Question: Yii2 not found assets.
Set up forwarding from the address / frontend / web to the root of the site.
.htaccets
'''
<IfModule mod_rewrite.c>
Options +FollowSymlinks
RewriteEngine On
RewriteBase /
RewriteCond %{REQUEST_URI} ^/(admin)
RewriteRule ^admin/assets/(.*)$ backend/web/assets/$1 [L]
RewriteRule ^admin/css/(.*)$ backend/web/css/$1 [L]
RewriteRule ^admin/js/(.*)$ backend/web/js/$1 [L]
RewriteCond %{REQUEST_URI} !^/backend/web/(assets|js|css|js)/
RewriteCond %{REQUEST_URI} ^/(admin)
RewriteRule ^.*$ backend/web/index.php [L]
RewriteCond %{REQUEST_URI} ^assets
RewriteRule ^assets/(.*)$ frontend/web/assets/$1 [L]
RewriteCond %{REQUEST_URI} ^css
RewriteRule ^css/(.*)$ frontend/web/css/$1 [L]
RewriteCond %{REQUEST_URI} ^js
RewriteRule ^js/(.*)$ frontend/web/js/$1 [L]
RewriteCond %{REQUEST_URI} ^images
RewriteRule ^images/(.*)$ frontend/web/images/$1 [L]
RewriteRule ^(.*)$ frontend/web/$1 [L]
RewriteCond %{REQUEST_URI} !^/(frontend|backend)/web/(assets|css|js)/
RewriteCond %{REQUEST_URI} !index.php
RewriteCond %{REQUEST_FILENAME} !-f [OR]
RewriteCond %{REQUEST_FILENAME} !-d
RewriteRule ^.*$ frontend/web/index.php
</IfModule>
'''
main.php
'''
'urlManager' => [
'enablePrettyUrl' => true,
'showScriptName' => false,
'rules' => [
'' => 'site/index',
'<action>'=>'site/<action>',
],
],
'assetManager' => [
'basePath' => '@webroot/assets',
'baseUrl' => '@web/assets'
],
'request' => [
'baseUrl' => ''
]
'''
Everything works, but not the styles.

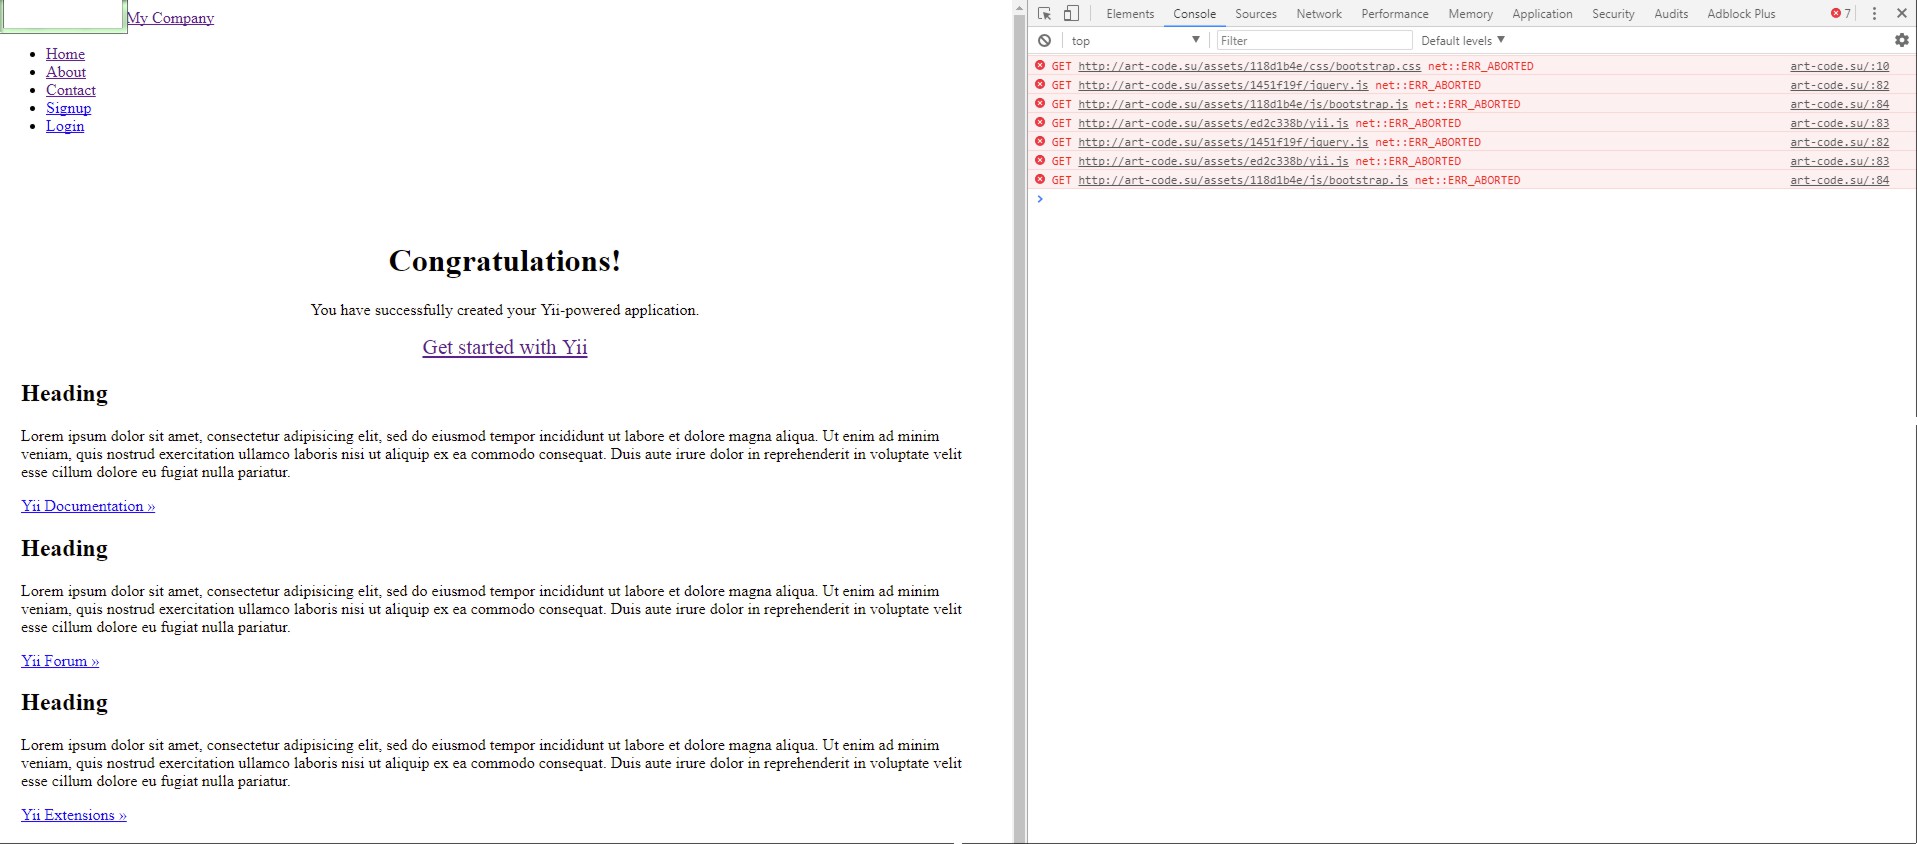
Answer: This worked out for me,try it out
'''
Options +FollowSymlinks
RewriteEngine On
# deal with administrator first
RewriteCond %{REQUEST_URI} ^/projects/YiiRestful/(administrator)
RewriteRule ^administrator/assets/(.*)$ backend/web/assets/$1 [L]
RewriteRule ^administrator/css/(.*)$ backend/web/css/$1 [L]
RewriteCond %{REQUEST_URI} !^/projects/YiiRestful/backend/web/(assets|css)/
RewriteCond %{REQUEST_URI} ^/projects/YiiRestful/(administrator)
RewriteRule ^.*$ backend/web/index.php [L]
RewriteCond %{REQUEST_URI} ^/projects/YiiRestful/(assets|css|images)
RewriteRule ^assets/(.*)$ frontend/web/assets/$1 [L]
RewriteRule ^css/(.*)$ frontend/web/css/$1 [L]
RewriteRule ^js/(.*)$ frontend/web/js/$1 [L]
RewriteRule ^images/(.*)$ frontend/web/images/$1 [L]
RewriteCond %{REQUEST_URI} !^/projects/YiiRestful/(frontend|backend)/web/(assets|css|images)/
RewriteCond %{REQUEST_URI} !index.php
RewriteCond %{REQUEST_FILENAME} !-f [OR]
RewriteCond %{REQUEST_FILENAME} !-d
RewriteRule ^.*$ frontend/web/index.php
'''
Frontend config
'''
'urlManager' => [
'enablePrettyUrl' => true,
'showScriptName' => false,
'suffix' => '.html',
'rules' => [
],
],
//access Frontend from backend
'urlManagerFrontend' => [
'class' => 'yii\web\urlManager',
'baseUrl' => '@frontend/web',
'enablePrettyUrl' => true,
'showScriptName' => false,
'rules' => [
//['?r=site%2Fconcept' => '/site/concept']
],
],
'''
common/config/bootstrap.php
'''
Yii::setAlias('@common', dirname(__DIR__));
Yii::setAlias('@frontend', dirname(dirname(__DIR__)) . '/frontend');
Yii::setAlias('@backend', dirname(dirname(__DIR__)) . '/backend');
'''
backend config
'''
'request' => [
'csrfParam' => '_csrf-backend',
'class' => 'common\components\Request',
'web'=> '/backend/web',
'adminUrl' => '/administrator'
],
'urlManager' => [
'enablePrettyUrl' => true,
'showScriptName' => false,
'rules' => [
],
],
//access Frontend from backend
'urlManagerFrontend' => [
'class' => 'yii\web\urlManager',
'baseUrl' => 'http://localhost/projects/YiiRestful',
'enablePrettyUrl' => true,
'showScriptName' => false,
'rules' => [
//['?r=site%2Fconcept' => '/site/concept']
],
],
'''